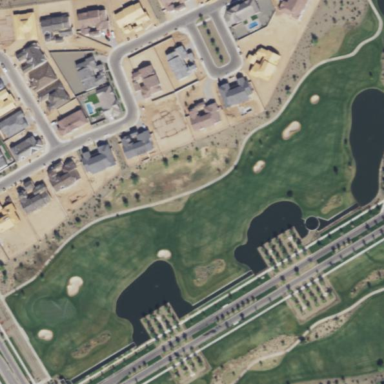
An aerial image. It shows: Rough grass area on golf course.